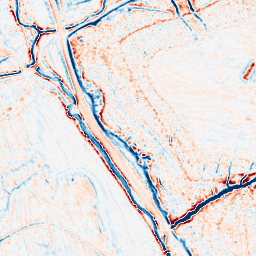
Category: multiscale
Decomposition family: dog_multiscale
Decomposition parameters: sigma_ratio: 1.6
n_scales: 3
base_sigma: 0.5
Upsampling method: bicubic
Upsampling parameters: scale: 2
Upsampling scale: 2